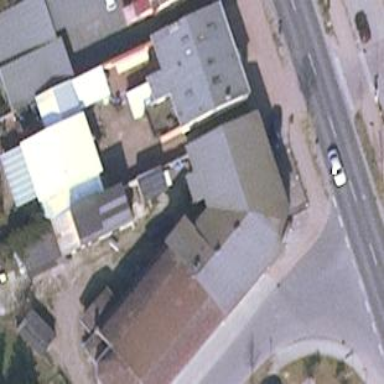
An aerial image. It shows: Restaurant in building.